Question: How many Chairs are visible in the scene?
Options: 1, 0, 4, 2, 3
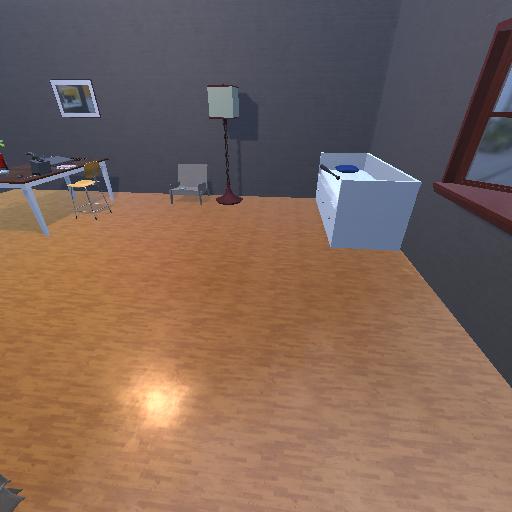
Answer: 1